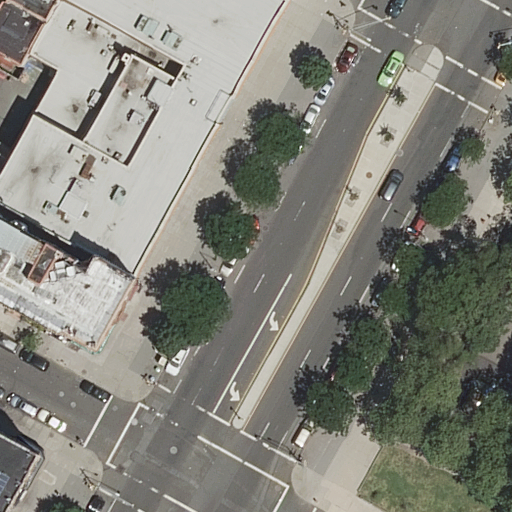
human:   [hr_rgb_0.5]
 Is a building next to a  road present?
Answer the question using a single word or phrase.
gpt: yes

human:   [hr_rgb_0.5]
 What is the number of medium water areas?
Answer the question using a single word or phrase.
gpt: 0

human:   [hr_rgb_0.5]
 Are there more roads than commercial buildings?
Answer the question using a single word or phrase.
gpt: yes

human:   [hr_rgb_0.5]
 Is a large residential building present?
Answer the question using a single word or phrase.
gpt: no

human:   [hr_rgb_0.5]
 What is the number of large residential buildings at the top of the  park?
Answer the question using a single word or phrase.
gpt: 0

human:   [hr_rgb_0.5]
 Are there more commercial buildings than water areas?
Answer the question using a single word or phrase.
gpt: no

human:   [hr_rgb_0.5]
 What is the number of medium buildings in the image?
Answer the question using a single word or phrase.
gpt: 2

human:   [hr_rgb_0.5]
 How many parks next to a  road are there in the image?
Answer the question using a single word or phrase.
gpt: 1

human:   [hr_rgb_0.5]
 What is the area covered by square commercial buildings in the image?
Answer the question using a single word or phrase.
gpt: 0m2

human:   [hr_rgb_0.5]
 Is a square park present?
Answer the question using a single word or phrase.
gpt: no

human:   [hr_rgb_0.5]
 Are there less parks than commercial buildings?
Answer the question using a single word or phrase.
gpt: no

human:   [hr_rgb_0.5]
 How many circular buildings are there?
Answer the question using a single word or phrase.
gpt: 0

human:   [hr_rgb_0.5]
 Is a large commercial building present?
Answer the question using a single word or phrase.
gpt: no

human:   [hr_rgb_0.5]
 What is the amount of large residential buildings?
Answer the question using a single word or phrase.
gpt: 0

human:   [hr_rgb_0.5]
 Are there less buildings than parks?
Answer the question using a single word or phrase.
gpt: no

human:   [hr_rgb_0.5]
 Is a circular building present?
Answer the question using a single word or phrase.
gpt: no

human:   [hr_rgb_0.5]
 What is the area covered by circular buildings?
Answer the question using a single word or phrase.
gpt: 0m2

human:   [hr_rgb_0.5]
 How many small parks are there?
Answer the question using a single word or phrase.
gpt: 0

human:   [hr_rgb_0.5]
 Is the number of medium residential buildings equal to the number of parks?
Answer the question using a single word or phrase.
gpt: no

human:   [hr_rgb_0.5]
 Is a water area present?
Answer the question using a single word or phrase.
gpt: no

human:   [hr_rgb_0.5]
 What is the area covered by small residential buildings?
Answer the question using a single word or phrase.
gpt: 79m2

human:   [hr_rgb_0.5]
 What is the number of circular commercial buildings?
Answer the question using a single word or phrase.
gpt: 0

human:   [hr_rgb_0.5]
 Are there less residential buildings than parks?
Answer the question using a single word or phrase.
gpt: no

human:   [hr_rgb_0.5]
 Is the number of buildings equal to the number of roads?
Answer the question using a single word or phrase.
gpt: no

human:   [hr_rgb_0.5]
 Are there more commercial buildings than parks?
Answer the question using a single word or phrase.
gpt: no

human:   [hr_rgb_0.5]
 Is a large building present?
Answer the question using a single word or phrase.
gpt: no

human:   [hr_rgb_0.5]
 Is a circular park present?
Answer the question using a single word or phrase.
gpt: no

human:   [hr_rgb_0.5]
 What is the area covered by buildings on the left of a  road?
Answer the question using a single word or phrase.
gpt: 628m2

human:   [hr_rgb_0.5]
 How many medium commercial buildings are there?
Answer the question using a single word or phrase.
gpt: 0

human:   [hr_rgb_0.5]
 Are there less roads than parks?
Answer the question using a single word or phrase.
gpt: no

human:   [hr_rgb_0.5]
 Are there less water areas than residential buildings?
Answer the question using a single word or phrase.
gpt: yes

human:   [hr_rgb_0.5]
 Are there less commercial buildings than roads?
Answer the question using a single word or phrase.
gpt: yes

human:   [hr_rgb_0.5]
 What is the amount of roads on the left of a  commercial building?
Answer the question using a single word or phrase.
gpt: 0

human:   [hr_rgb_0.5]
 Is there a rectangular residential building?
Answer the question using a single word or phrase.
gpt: yes

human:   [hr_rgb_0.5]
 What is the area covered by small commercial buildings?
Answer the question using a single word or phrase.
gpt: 0m2

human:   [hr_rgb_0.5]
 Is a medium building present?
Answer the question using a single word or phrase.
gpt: yes